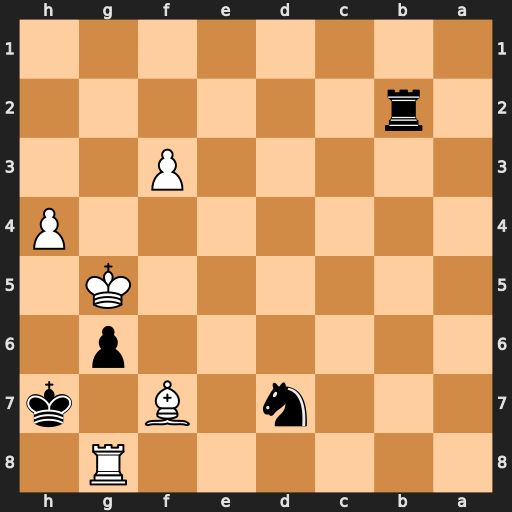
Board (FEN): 6R1/3n1B1k/6p1/6K1/7P/5P2/1r6/8
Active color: b
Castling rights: -
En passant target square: -
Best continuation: Rb5+ Kf4 Rf5+ Ke3 Rxf7